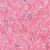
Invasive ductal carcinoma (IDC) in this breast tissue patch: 0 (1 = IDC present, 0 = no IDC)